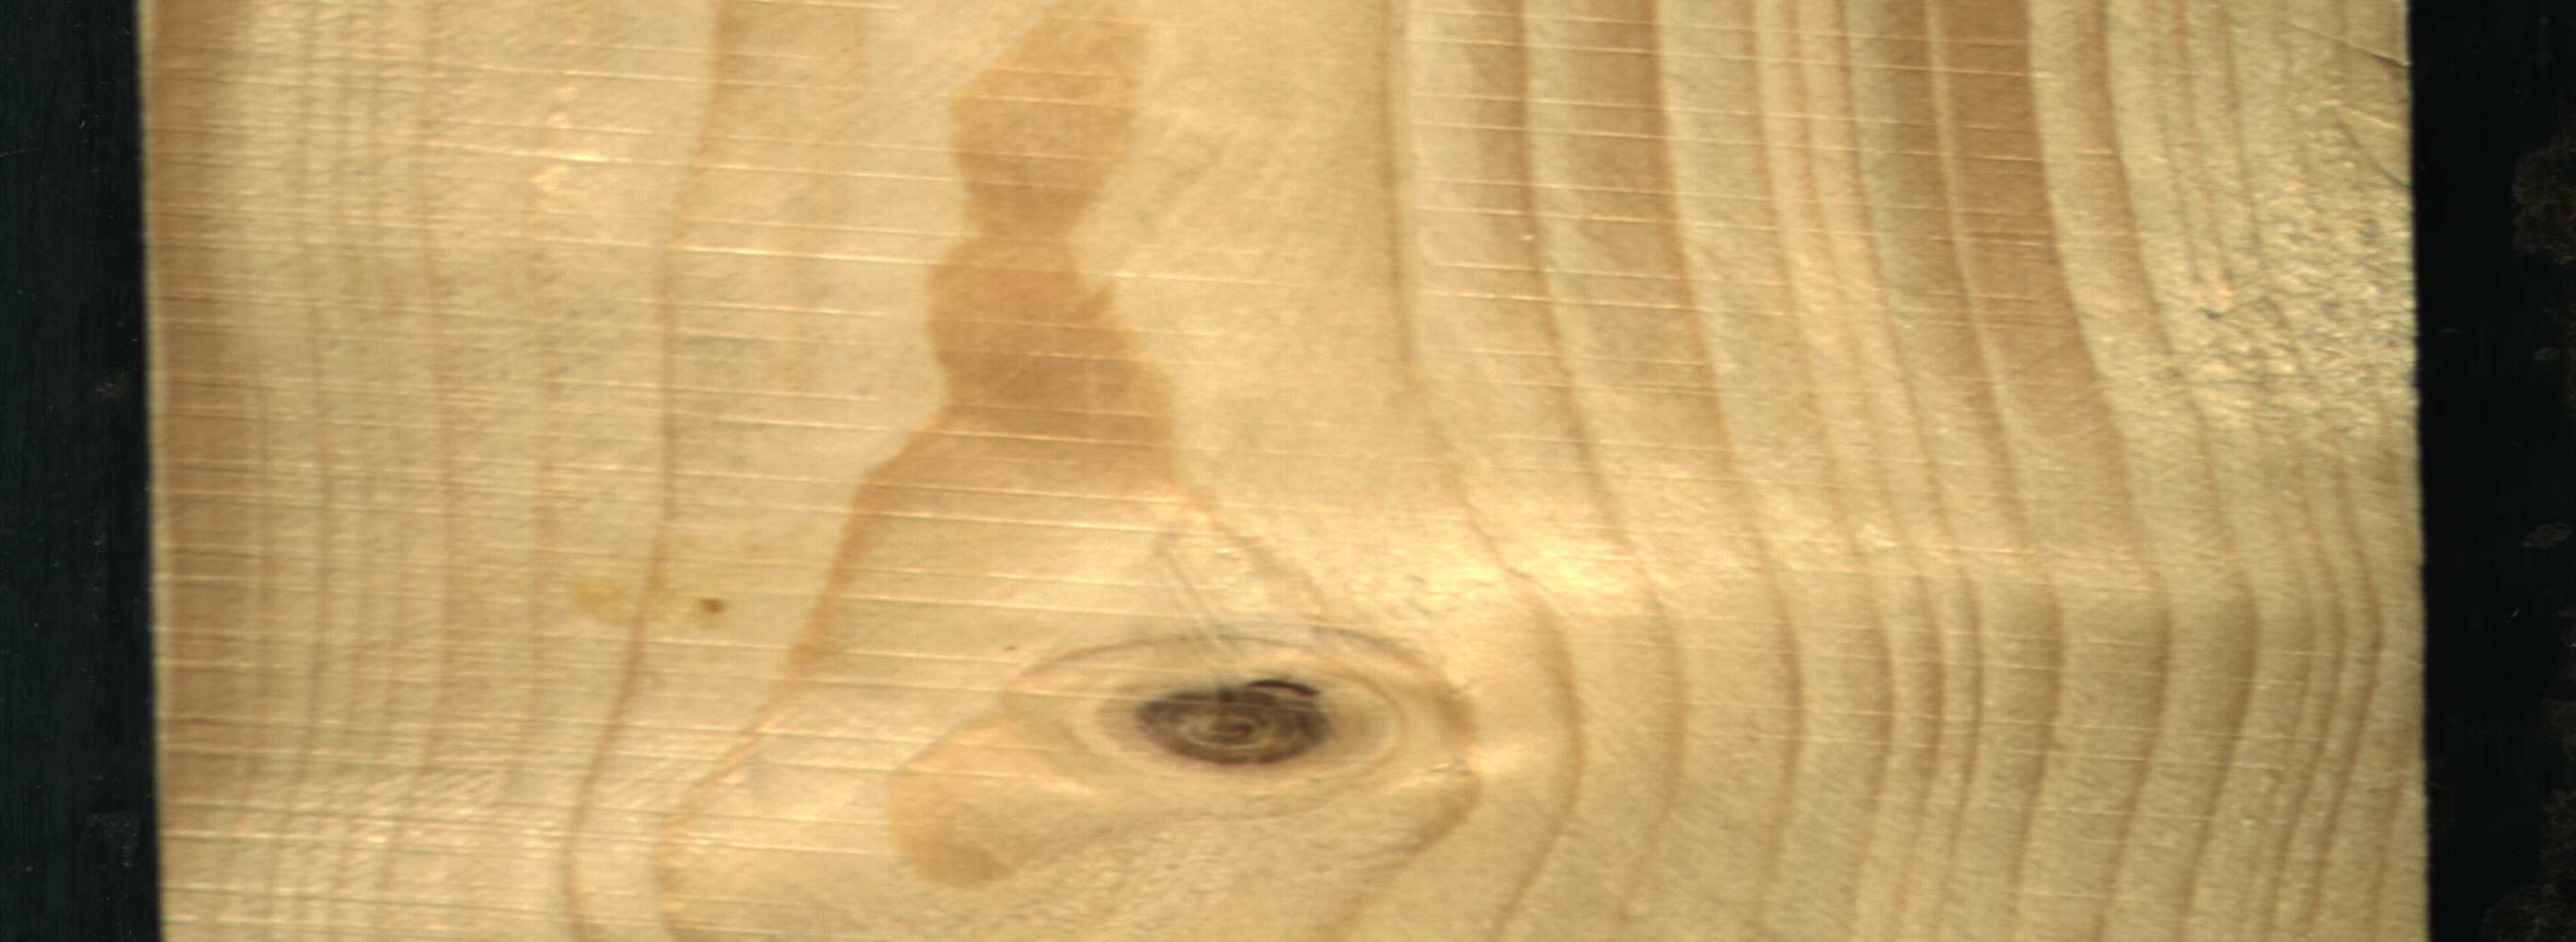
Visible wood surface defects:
Quartzity
Dead_Knot